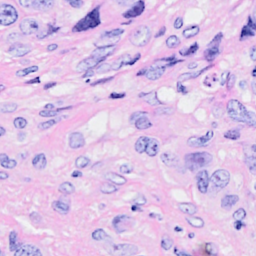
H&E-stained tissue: Breast